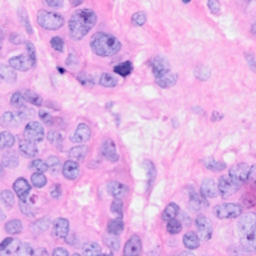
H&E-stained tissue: Breast